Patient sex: M
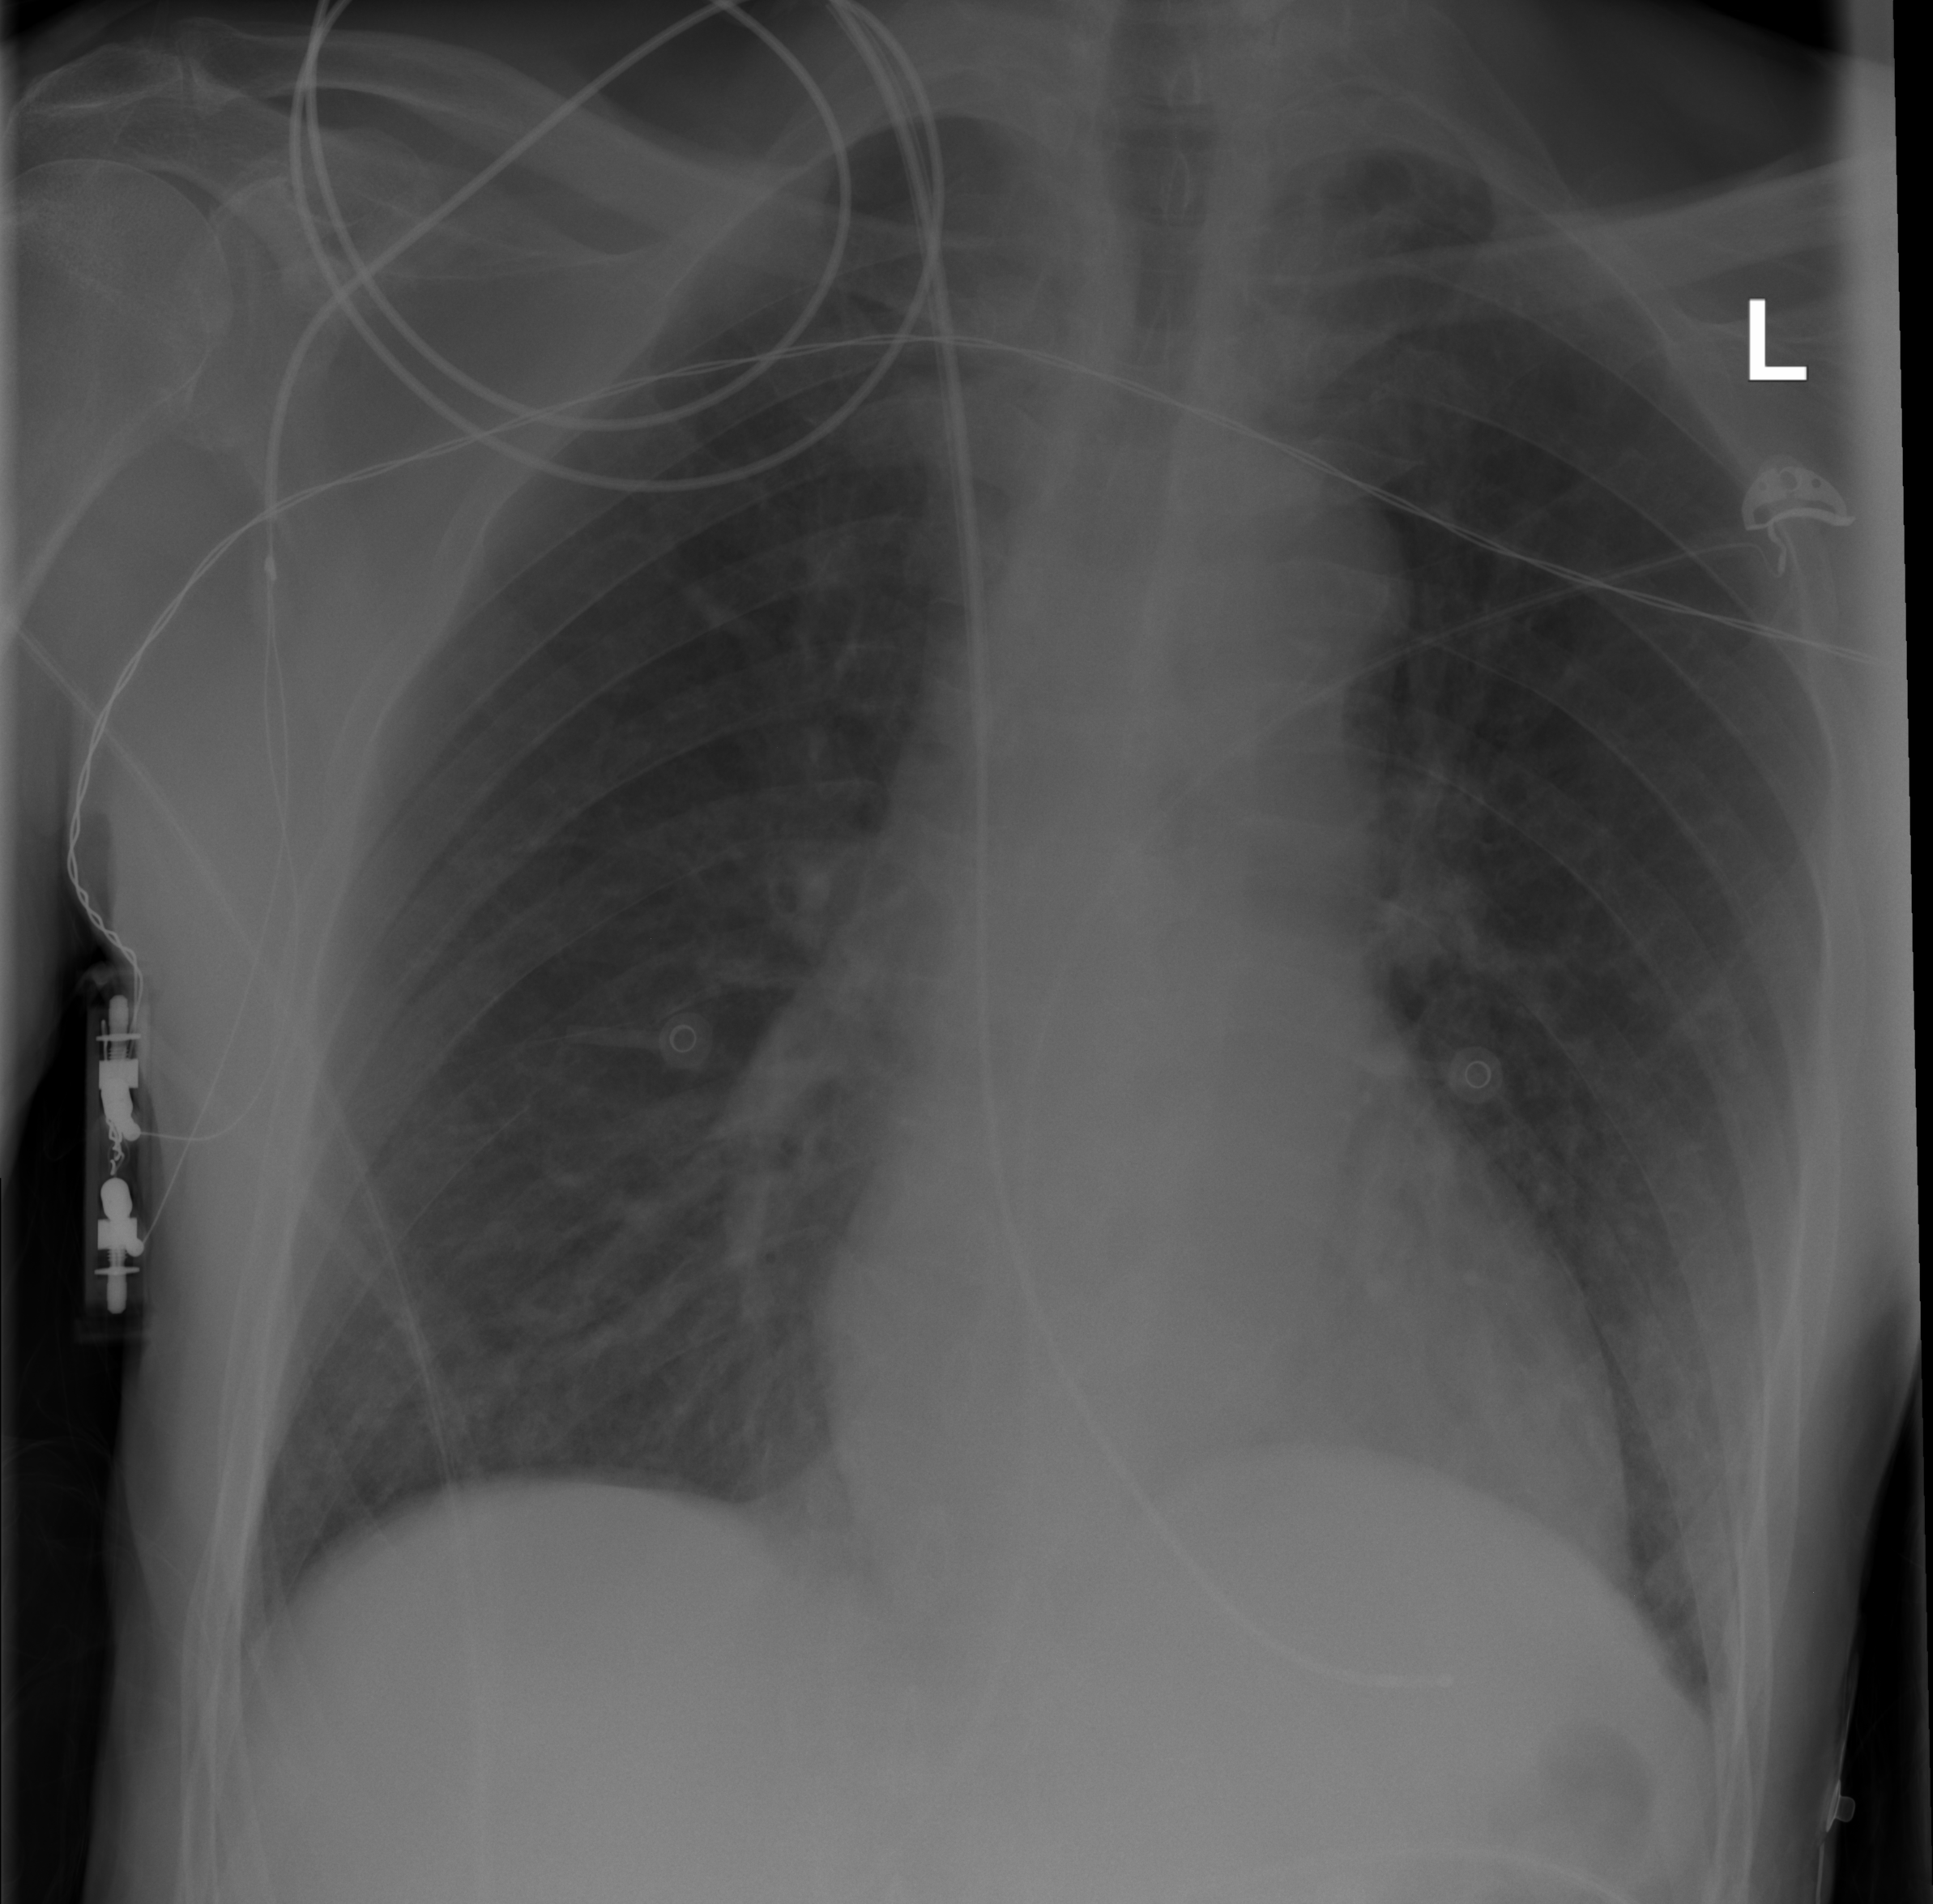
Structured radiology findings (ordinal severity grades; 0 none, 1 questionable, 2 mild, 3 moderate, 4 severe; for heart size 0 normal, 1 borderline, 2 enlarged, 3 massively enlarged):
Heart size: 0
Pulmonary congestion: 0
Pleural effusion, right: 0
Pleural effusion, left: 0
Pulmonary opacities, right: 1
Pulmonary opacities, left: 0
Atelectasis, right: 0
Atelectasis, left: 0